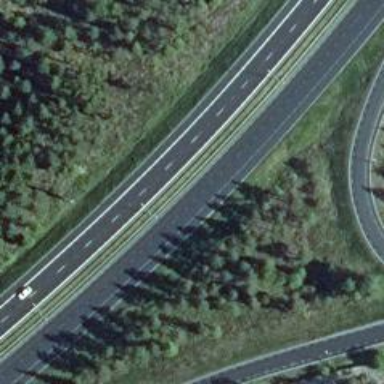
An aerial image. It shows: Asphalt motorway.